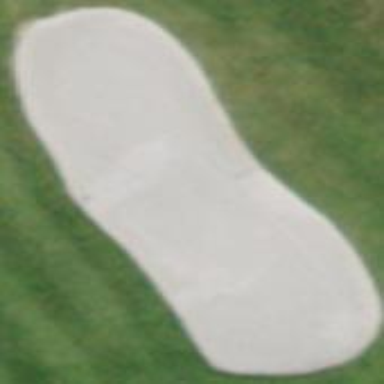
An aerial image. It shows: Bunker on golf course.